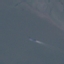
Label: SeaLake